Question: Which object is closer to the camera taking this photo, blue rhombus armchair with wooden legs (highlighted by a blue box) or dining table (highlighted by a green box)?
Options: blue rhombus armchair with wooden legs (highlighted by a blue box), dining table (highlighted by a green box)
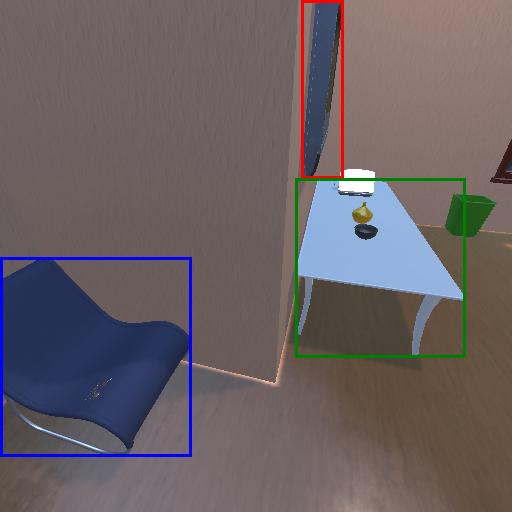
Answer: blue rhombus armchair with wooden legs (highlighted by a blue box)